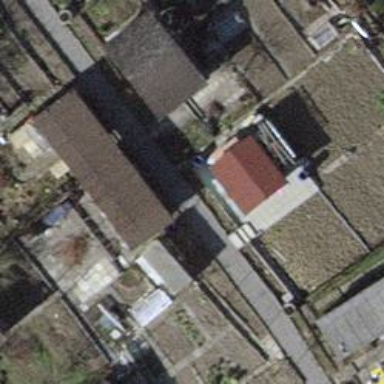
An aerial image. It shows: Allotment house.